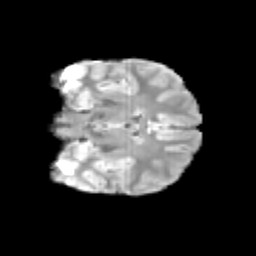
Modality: T2w
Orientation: coronal
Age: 12
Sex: female
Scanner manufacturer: siemens
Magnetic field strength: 3 T
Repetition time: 3.8 s
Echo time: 0.07 s